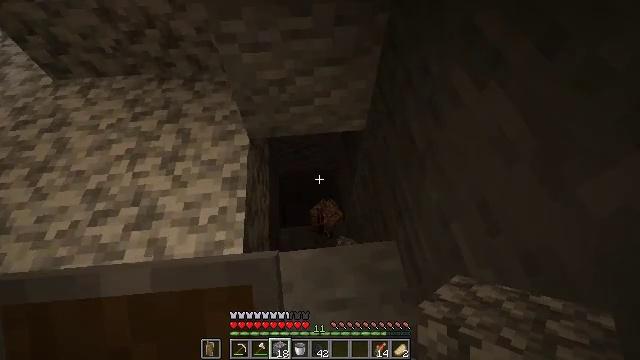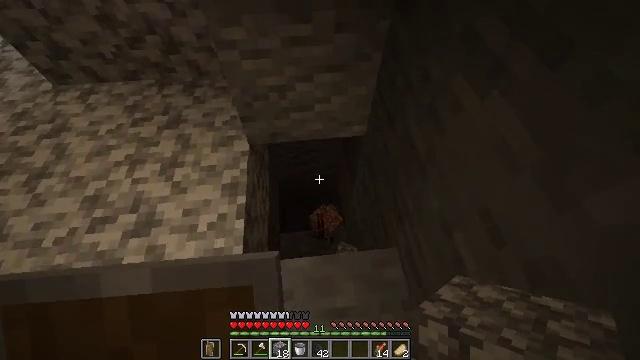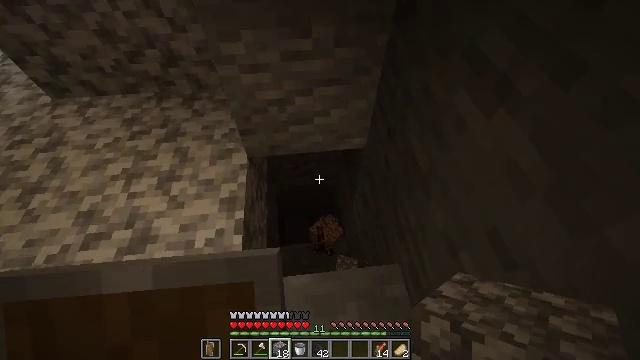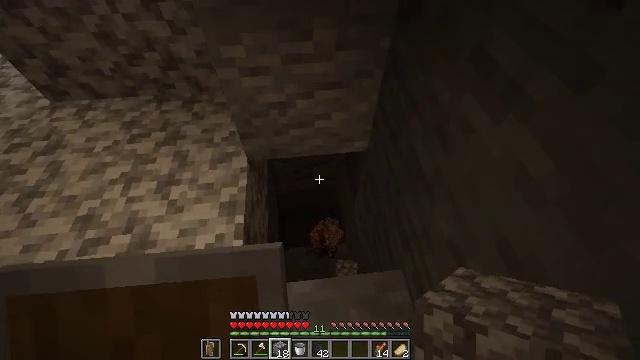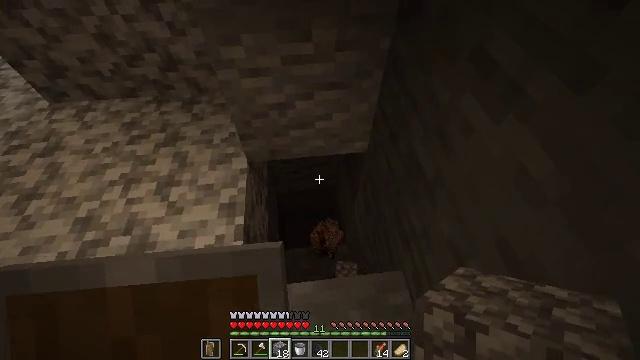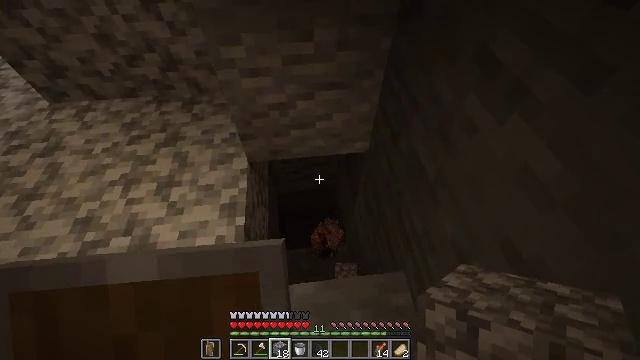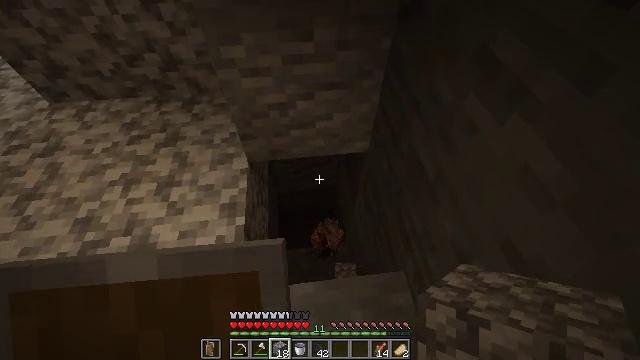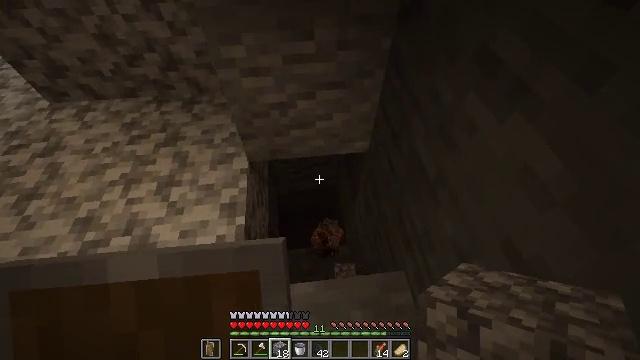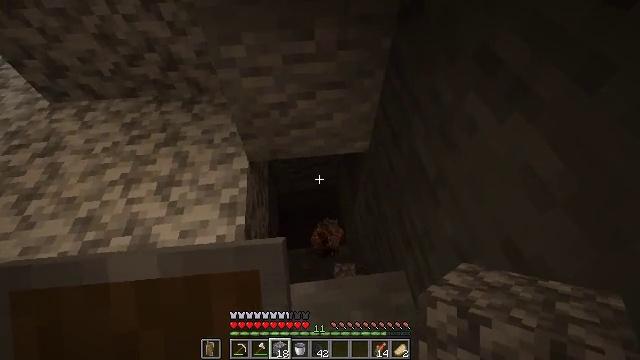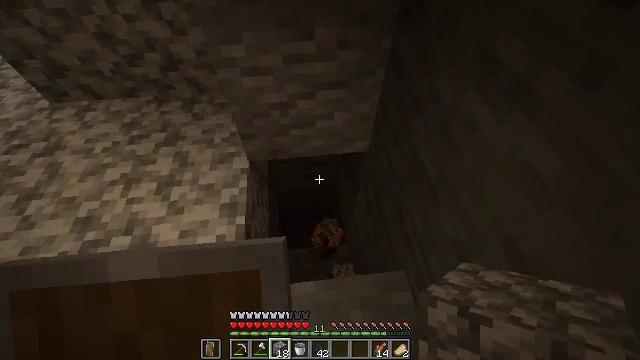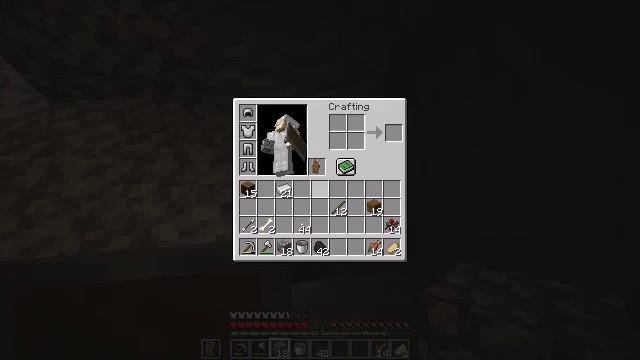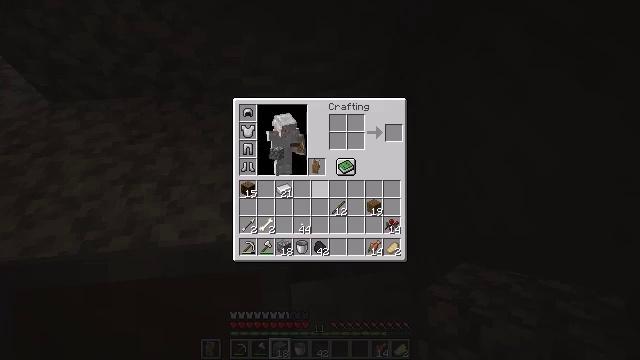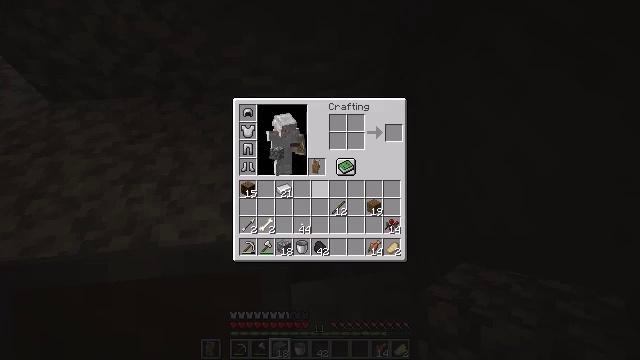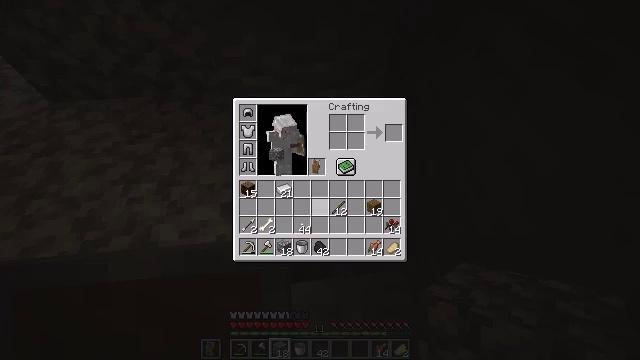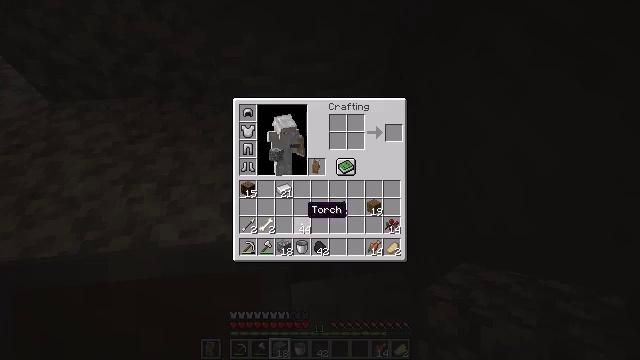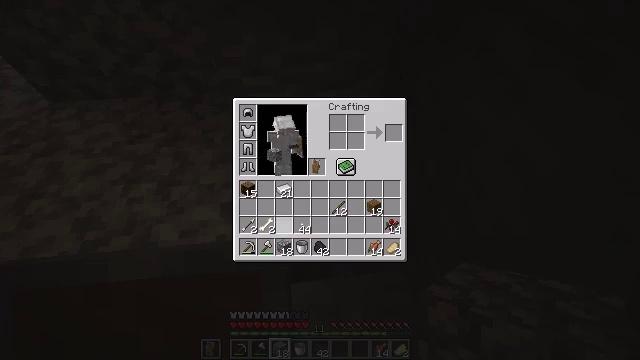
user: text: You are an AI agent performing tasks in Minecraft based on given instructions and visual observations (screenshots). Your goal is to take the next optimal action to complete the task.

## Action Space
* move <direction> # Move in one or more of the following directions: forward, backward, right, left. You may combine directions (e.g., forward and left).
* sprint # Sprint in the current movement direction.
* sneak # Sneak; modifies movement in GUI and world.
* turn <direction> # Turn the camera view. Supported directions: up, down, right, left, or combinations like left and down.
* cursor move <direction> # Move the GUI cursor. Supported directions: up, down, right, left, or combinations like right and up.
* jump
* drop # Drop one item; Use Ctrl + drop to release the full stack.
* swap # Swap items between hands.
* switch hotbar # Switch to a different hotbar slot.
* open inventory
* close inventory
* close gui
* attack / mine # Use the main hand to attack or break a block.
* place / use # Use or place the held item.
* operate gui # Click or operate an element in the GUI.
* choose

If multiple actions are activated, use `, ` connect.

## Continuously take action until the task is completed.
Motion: motion action
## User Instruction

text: Drop a bone.
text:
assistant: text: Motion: no_op
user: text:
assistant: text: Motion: turn up
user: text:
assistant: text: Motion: no_op
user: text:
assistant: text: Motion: no_op
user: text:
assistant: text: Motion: no_op
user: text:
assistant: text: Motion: no_op
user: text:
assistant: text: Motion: no_op
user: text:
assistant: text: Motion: no_op
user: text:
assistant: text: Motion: no_op
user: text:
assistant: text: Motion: open inventory
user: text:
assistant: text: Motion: open inventory
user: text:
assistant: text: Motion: cursor move down, open inventory
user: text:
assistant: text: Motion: cursor move down
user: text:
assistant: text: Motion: cursor move left and down
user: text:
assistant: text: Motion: cursor move left
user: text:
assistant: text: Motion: cursor move left and down
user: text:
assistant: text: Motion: no_op
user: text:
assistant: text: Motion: no_op
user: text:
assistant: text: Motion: no_op
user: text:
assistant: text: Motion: no_op
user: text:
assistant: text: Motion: no_op
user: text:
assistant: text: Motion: cursor move left
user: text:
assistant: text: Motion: no_op
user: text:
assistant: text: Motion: operate gui
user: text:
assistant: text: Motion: operate gui
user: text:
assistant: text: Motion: cursor move left, operate gui
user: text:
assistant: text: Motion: cursor move left and up
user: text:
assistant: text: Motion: operate gui
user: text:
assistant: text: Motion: operate gui
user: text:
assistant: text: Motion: cursor move right, operate gui